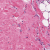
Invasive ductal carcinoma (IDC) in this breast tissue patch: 0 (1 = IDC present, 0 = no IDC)